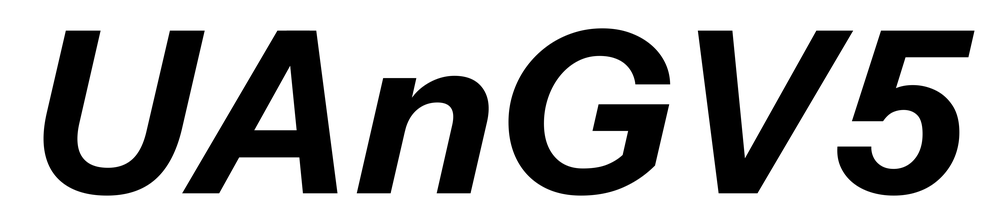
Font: InstrumentSans-Italic_Bold_Italic